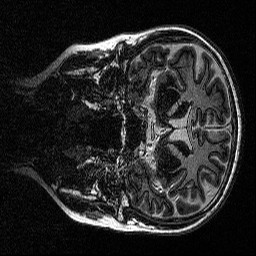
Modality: MP2RAGE
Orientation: coronal
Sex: female
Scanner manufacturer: siemens
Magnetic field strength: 3 T
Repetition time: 5 s
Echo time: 0.00292 s